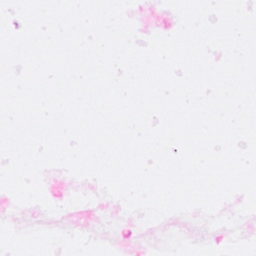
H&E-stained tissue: Breast